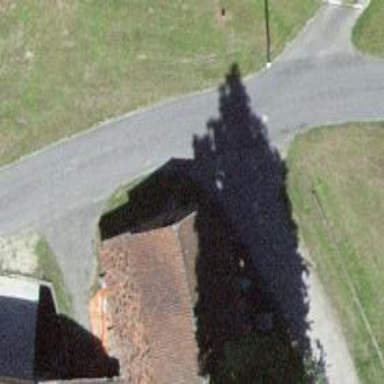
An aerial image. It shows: Barn.